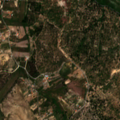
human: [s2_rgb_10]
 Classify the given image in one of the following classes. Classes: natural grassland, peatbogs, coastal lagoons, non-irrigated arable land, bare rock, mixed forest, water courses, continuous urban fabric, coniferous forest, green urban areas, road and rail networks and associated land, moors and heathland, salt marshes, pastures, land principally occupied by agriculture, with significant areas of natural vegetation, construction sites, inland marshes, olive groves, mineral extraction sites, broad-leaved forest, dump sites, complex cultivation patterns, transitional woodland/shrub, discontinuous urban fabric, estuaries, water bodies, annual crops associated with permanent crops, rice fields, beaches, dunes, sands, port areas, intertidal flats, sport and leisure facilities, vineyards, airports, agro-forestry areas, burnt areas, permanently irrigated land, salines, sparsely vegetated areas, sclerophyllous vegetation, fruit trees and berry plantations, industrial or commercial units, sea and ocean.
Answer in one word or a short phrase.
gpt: continuous urban fabric